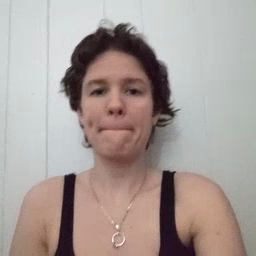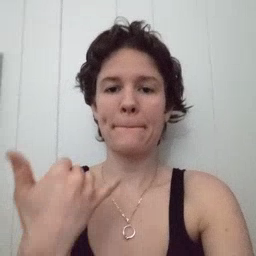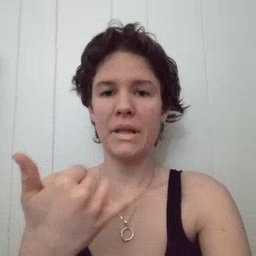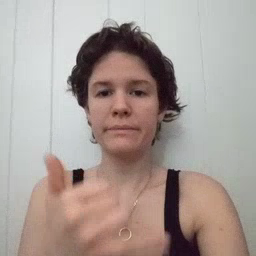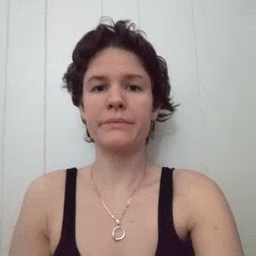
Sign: yellow